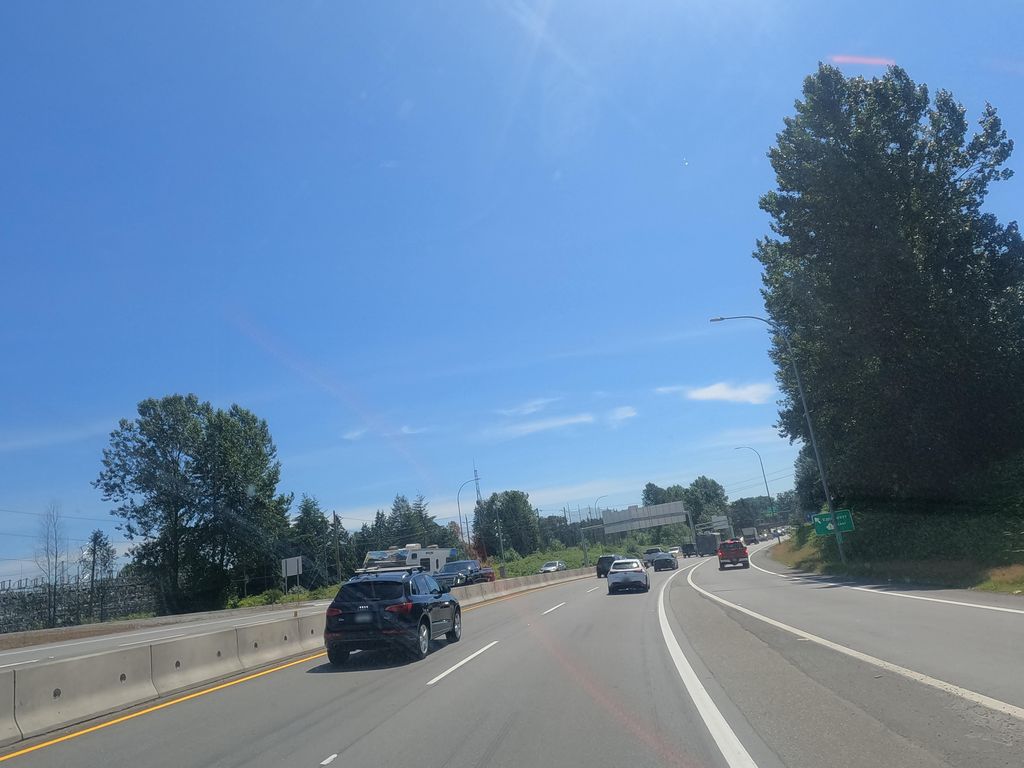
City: vancouver